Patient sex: M
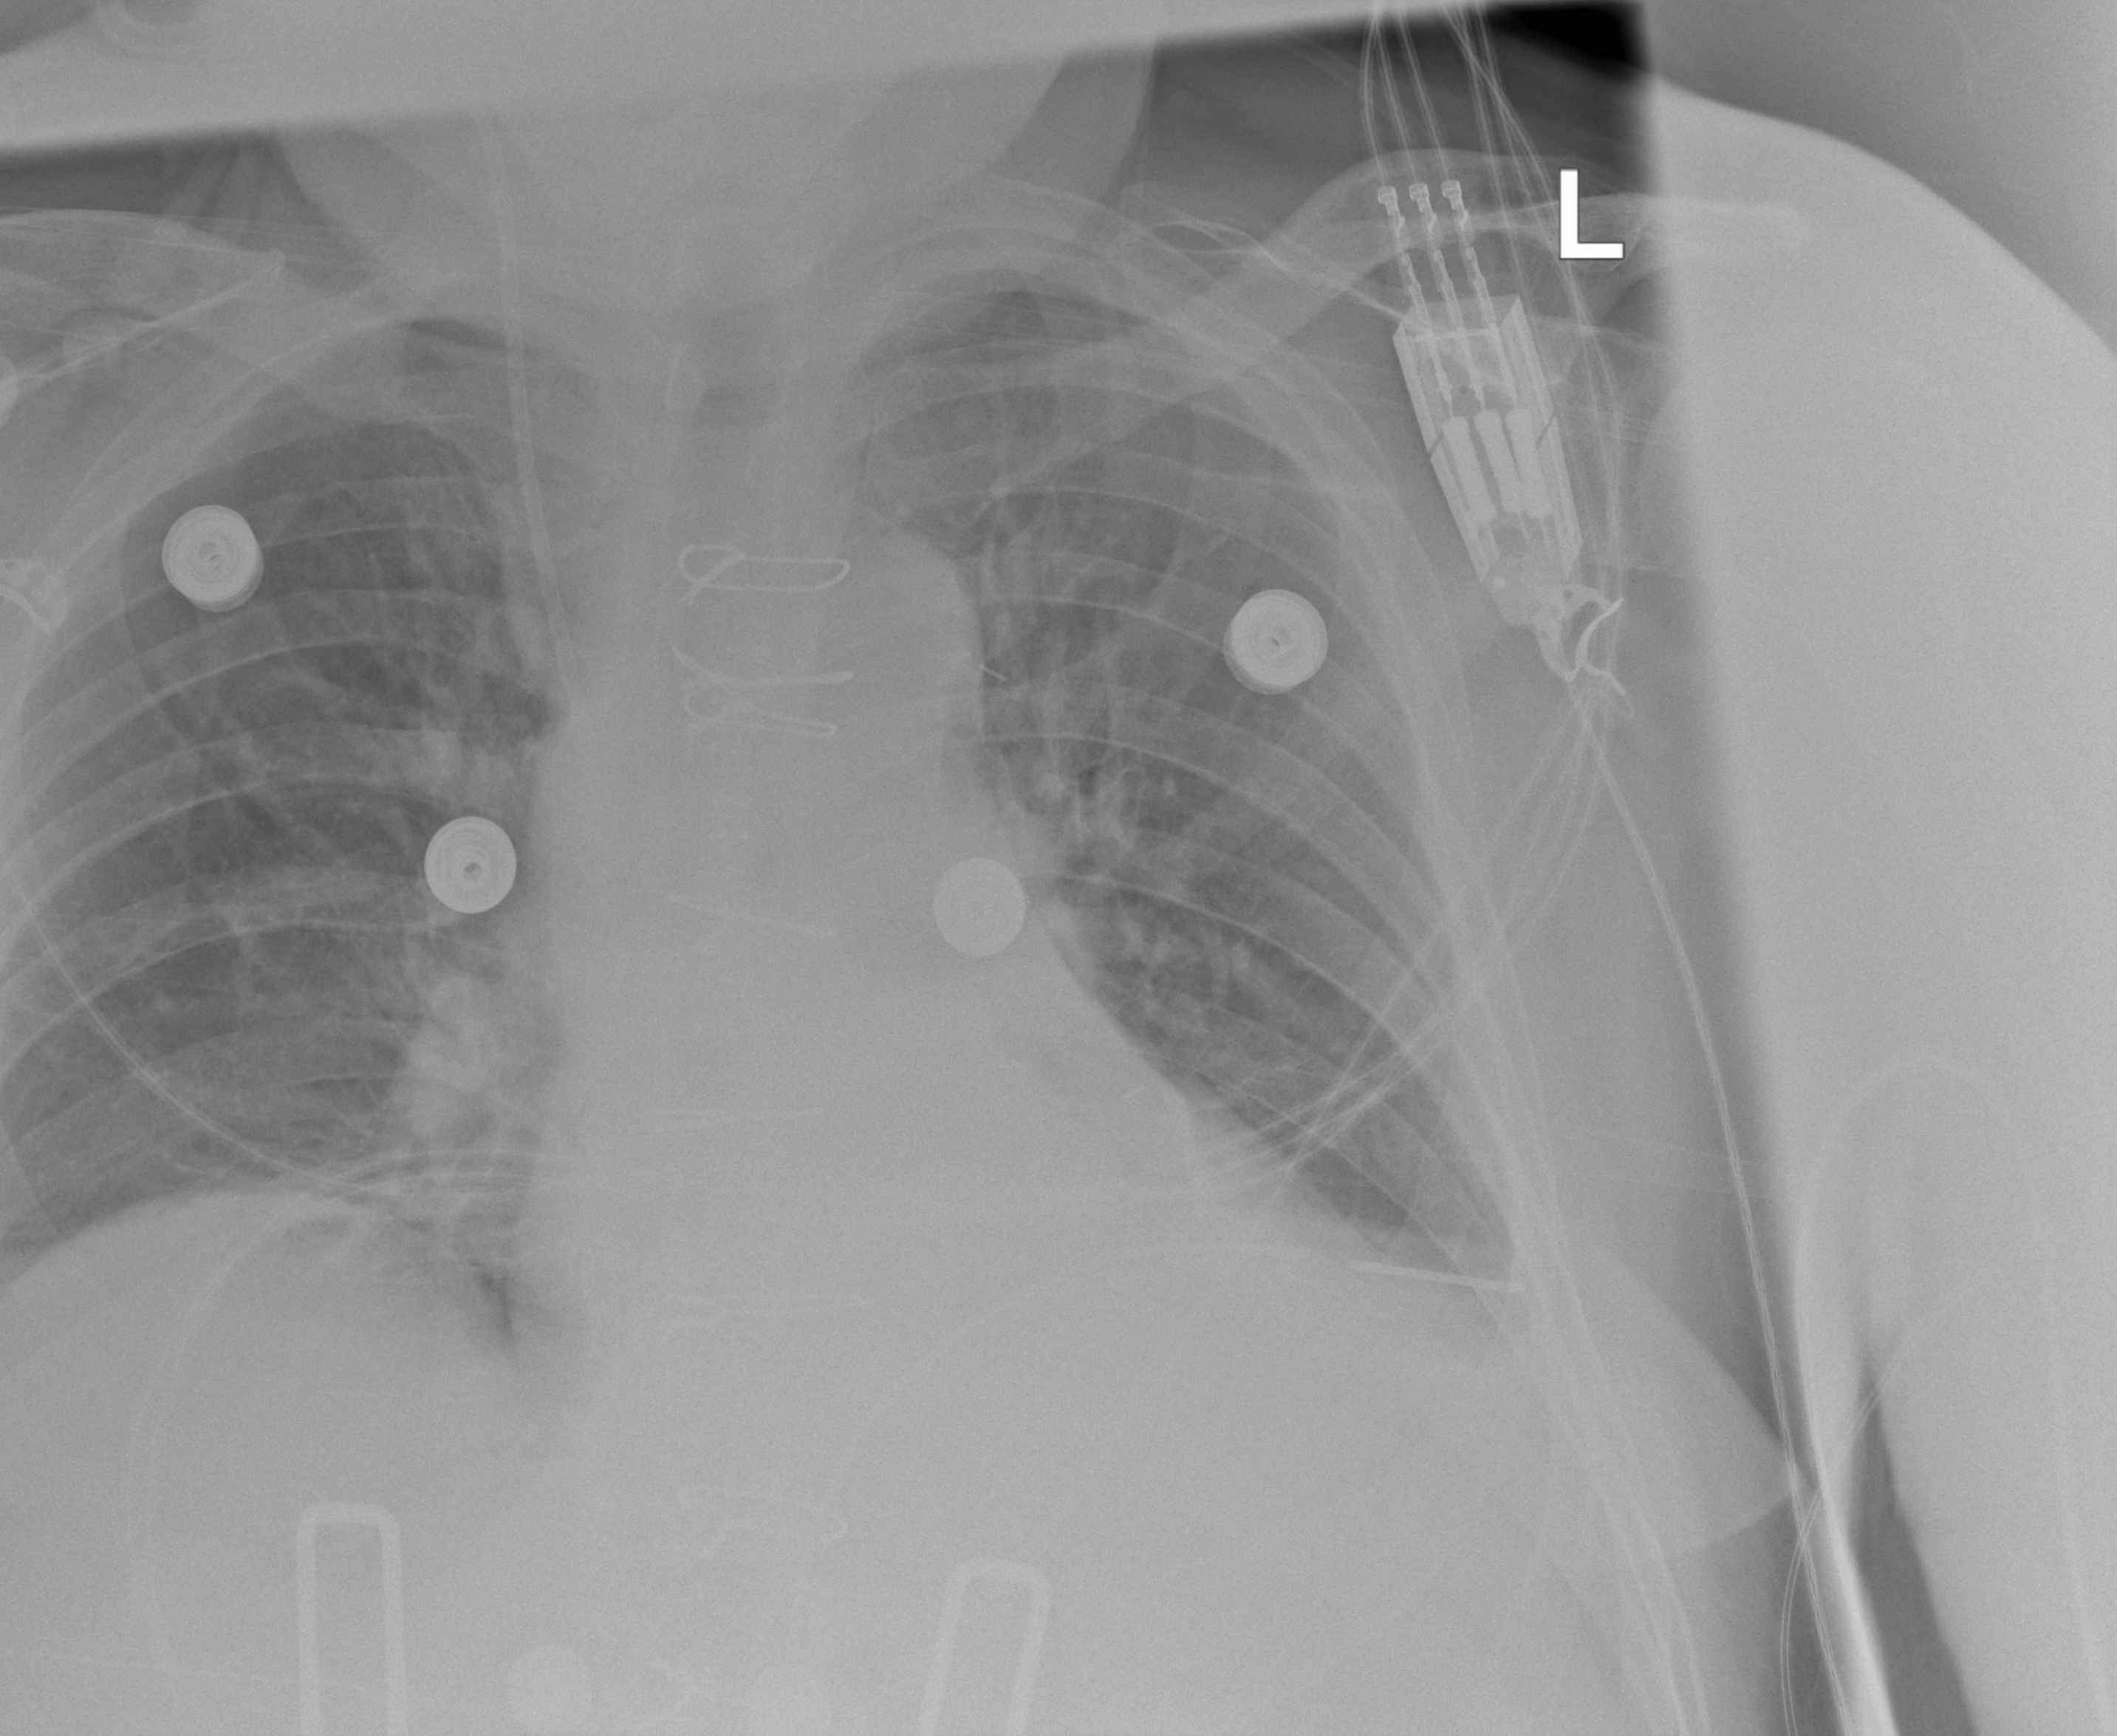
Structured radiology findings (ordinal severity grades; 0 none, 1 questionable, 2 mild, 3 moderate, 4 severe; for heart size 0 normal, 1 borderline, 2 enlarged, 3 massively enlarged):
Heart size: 2
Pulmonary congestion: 1
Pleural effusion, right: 0
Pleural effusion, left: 1
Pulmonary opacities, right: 1
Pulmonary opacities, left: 1
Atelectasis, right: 2
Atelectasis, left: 2